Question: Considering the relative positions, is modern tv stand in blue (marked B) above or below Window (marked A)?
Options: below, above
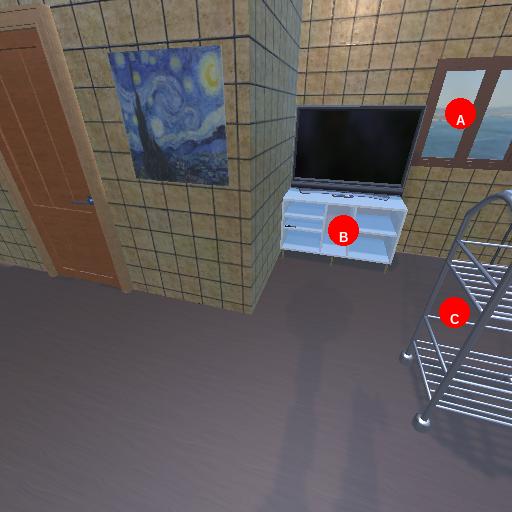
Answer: below